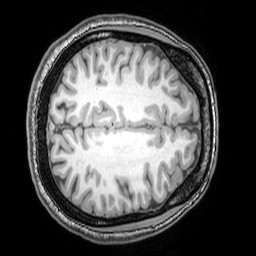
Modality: T1w
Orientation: axial
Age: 25
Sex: male
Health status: healthy
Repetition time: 0.081 s
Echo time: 0.037 s